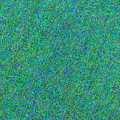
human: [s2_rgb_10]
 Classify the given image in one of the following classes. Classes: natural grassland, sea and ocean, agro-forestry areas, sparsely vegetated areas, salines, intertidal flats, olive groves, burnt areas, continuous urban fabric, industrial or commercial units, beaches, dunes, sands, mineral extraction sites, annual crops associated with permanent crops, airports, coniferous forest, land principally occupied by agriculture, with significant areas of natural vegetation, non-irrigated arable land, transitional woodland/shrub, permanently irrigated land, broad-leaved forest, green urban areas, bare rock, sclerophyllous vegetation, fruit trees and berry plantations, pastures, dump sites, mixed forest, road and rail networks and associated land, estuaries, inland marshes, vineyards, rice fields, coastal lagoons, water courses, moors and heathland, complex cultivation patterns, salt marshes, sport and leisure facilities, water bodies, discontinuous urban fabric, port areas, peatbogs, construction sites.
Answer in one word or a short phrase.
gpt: sea and ocean